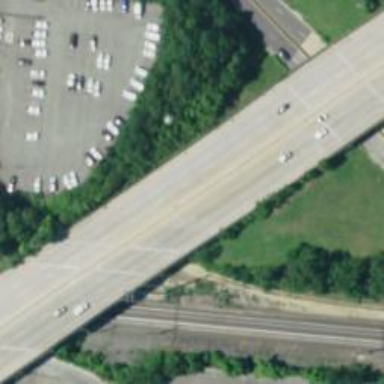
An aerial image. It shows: Bridge on motorway. The type of the bridge is classified as Other Freeway and Expressway according to the High Friction Course Surface (HFCS) category.